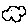
Label: cloud